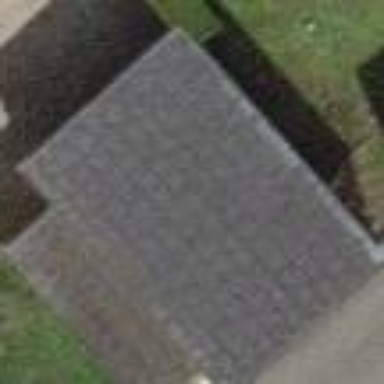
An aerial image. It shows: View of roof of building.